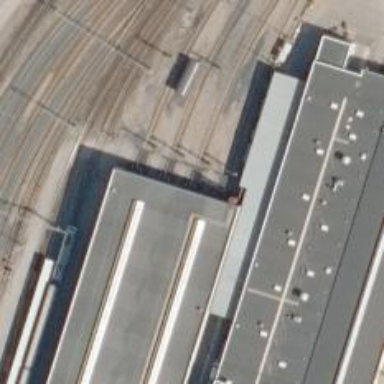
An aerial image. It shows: Rail yard with electrified contact lines for railway operations.